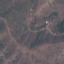
Land use / land cover: HerbaceousVegetation